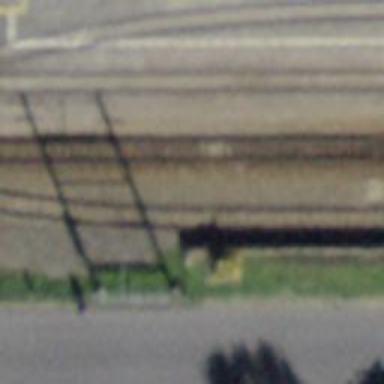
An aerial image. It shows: Narrow-gauge railway siding with electrified contact lines. It consists of one track.